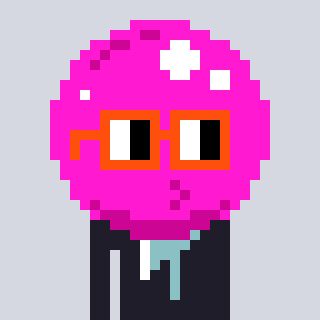
a pixel art character with square orange glasses, a bubblegum-shaped head and a grayscale-colored body on a cool background